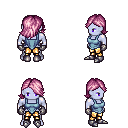
a pixel art fantasy rpg character, male body template, dark elf, purple skin, blue vest, gold greaves, pink swoop hairstyle, metal gloves, metal boots, four views (front, back, left, right), 2x2 character sprite sheet, small pixel art, hard edges, no anti-aliasing